Question: I'm trying to research ability of SonarQube on our xcode project. I install every nessessary things: oclint, gcovr, xctool, sonar runner and sonar server. But when I build project to analyze by Sonar it throw exception like this:
'''
ERROR: Error during Sonar runner execution
ERROR: Unable to execute Sonar
ERROR: Caused by: No license for objc
'''
Can anybody understand why? I installed Objective C plugin in sonar server successfully but why it throw these exceptions? Thank you very much

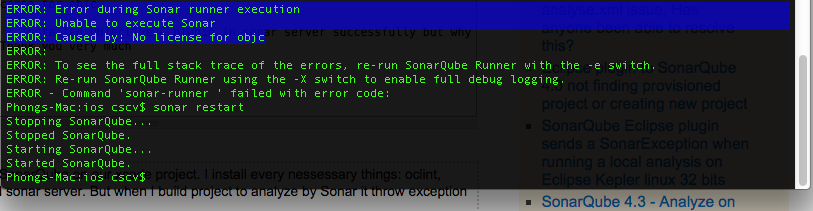
Answer: Yes, the Objective-C plugin for SonarQube is commercial: <URL>
There is however an alternative free version on GitHub: <URL>
I don't have any experience with either of them but maybe this helps.